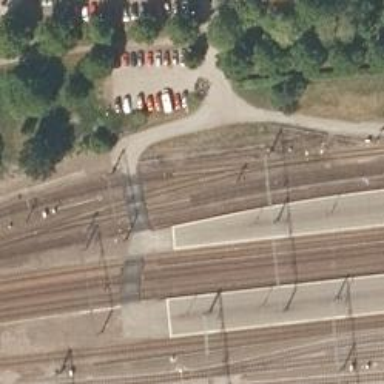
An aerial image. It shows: Crossing for the railway.